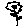
Label: flower